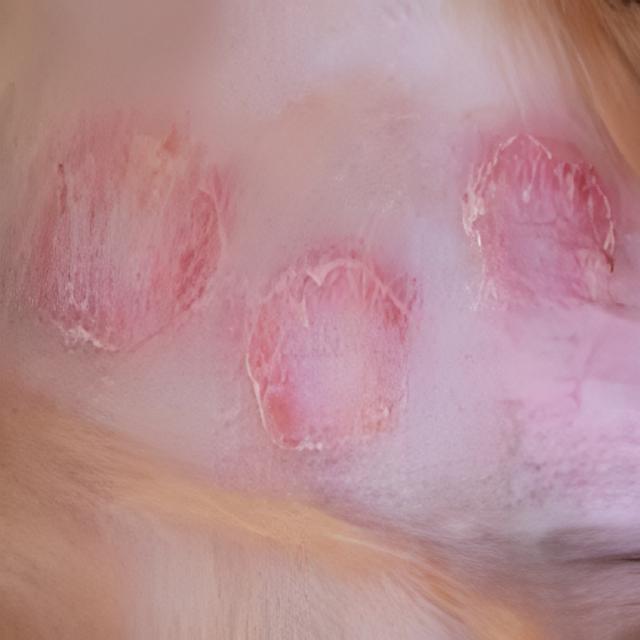
Canine ringworm (Dermatophytosis) — fungal infection caused by Microsporum or Trichophyton. Presents with circular alopecia, scaling, crusting, and broken hairs.